Question: I need to create a circle mask with canvas, I'm trying to do that, but I can't get it.
I knew to do that with Flash, but I prefef to do without that technology:

May anybody help me with this? I don't know too much about javascript
What I need is create three circles with different sizes on a picture (Canvas with background color).
I know that you are not here to do the job of others but however much I tried I hace not gotten...
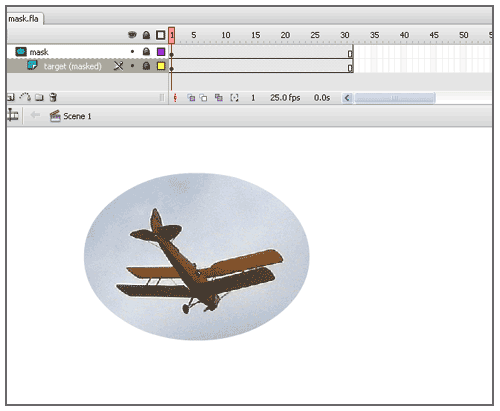
Answer: You can add as many circles as you need, you must only indicate the and the :
---
'''
var context = document.getElementById('canvas').getContext('2d');
// Color of the "mask"
context.fillStyle = '#000';
// Rectangle with the proportions of the image (600x400)
context.fillRect(0,0,600,400);
/**
* @param x Specifies the x-coordinate
* @param y Specifies the y-coordinate
* @param radius Specifies radius of the circle
*/
var clearCircle = function(x, y, radius){
context.save();
context.globalCompositeOperation = 'destination-out';
context.beginPath();
context.arc(x, y, radius, 0, 2 * Math.PI, false);
context.fill();
context.restore();
};
// First circle
clearCircle(155, 190, 50);
// Second circle
clearCircle(300, 190, 70);
// Third circle
clearCircle(440, 200, 60);
'''
---
'''
<canvas id="canvas" width="600" height="400" />
'''
---
'''
canvas{
background: url("http://cdn2.epictimes.com/derrickblair/wp-content/uploads/sites/9/2015/01/happy-people.jpg") no-repeat;
}
'''
You can see this in action here: <URL>
---
### Related links:
- 'canvas'<URL>